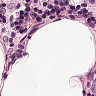
Metastatic tissue present: no